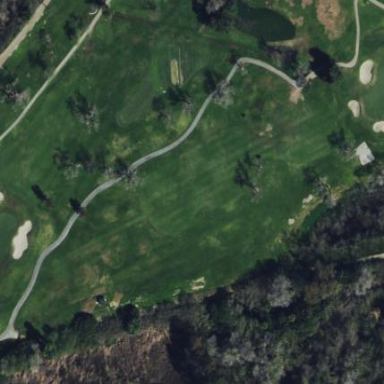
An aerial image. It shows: Rough area on grassy golf course.